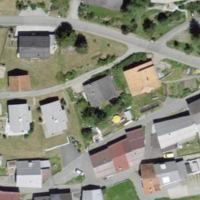
EUNIS habitat code: 54
Species observed at this site:
Vanessa cardui
Euphorbia cyparissias
Silene dioica
Plantago major